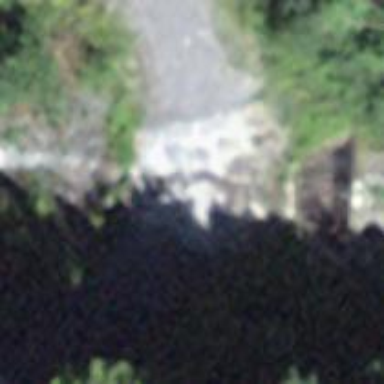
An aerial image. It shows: Track road on bridge.